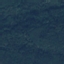
Land use / land cover: Forest